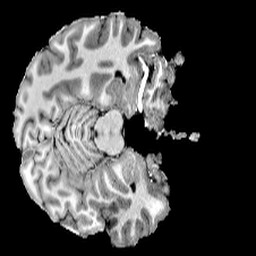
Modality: T1w
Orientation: axial
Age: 25
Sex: female
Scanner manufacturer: siemens
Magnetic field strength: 6.98 T
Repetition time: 6 s
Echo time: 0.00302 s